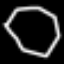
Label: octagon